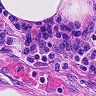
Metastatic tissue present: no